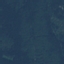
Label: Forest